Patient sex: M
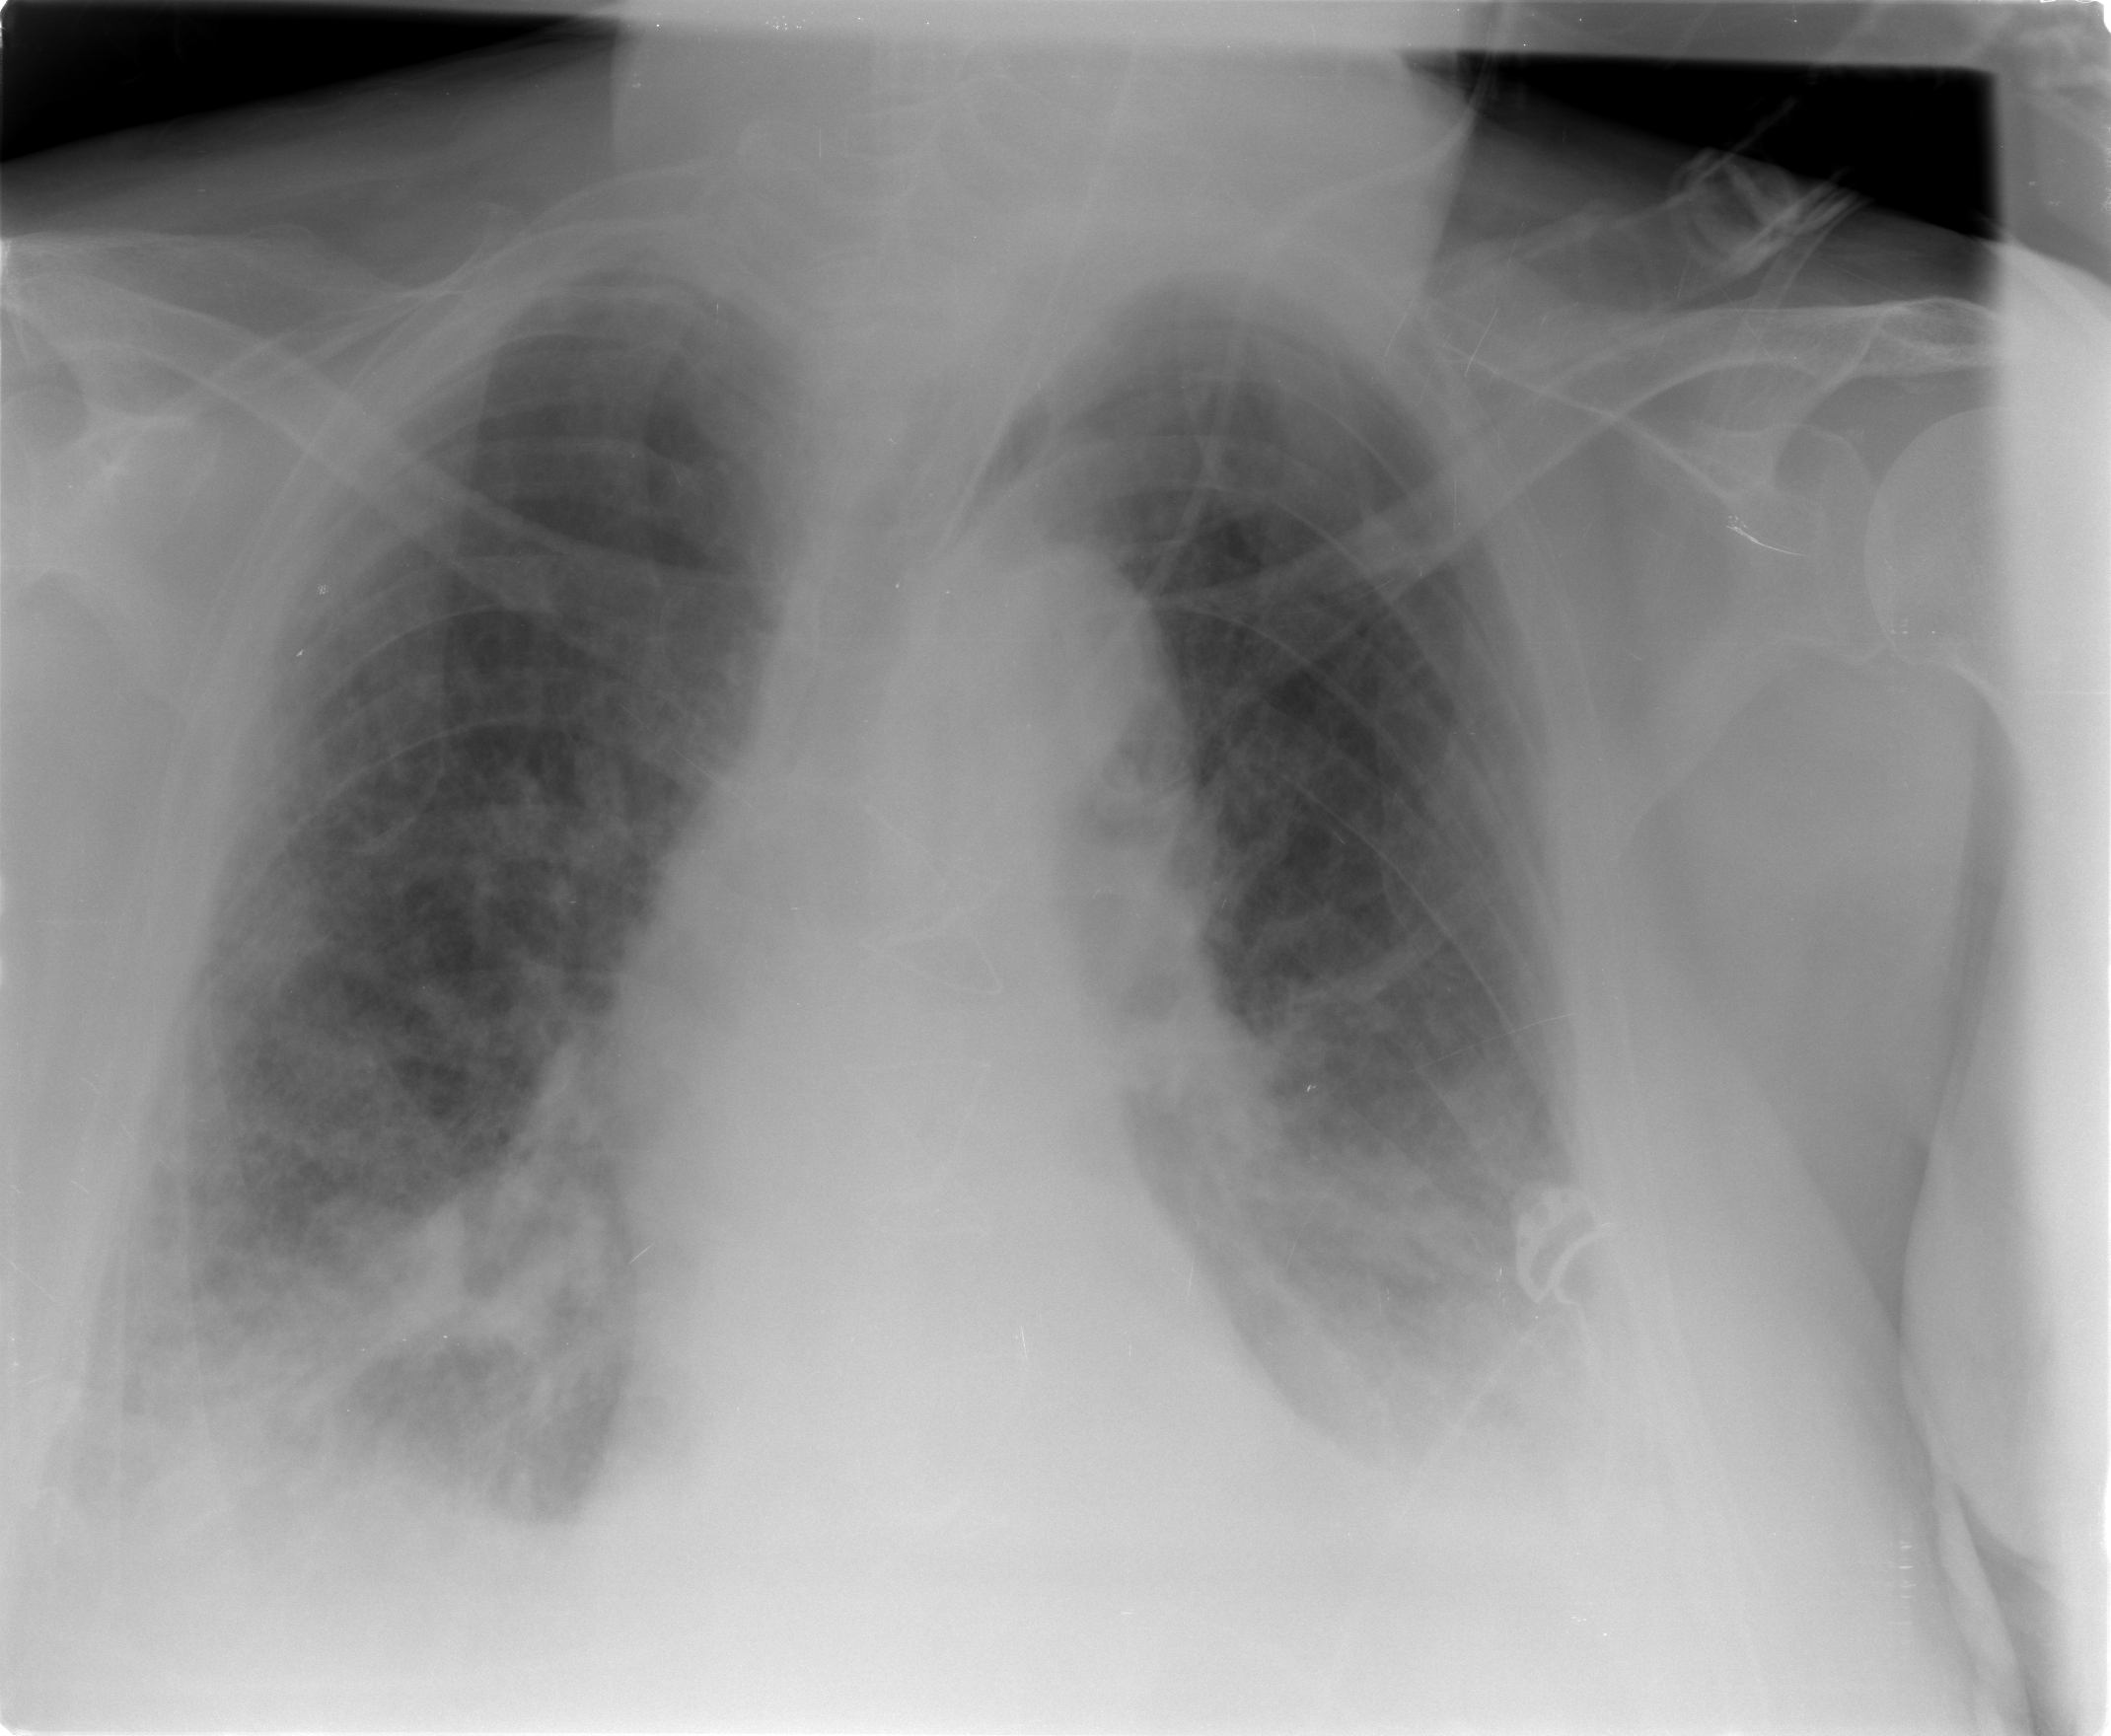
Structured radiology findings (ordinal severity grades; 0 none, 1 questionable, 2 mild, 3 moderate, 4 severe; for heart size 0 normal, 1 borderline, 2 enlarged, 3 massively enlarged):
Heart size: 0
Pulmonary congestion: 2
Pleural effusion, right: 2
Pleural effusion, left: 2
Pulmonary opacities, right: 3
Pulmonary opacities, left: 2
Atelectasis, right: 3
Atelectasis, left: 2